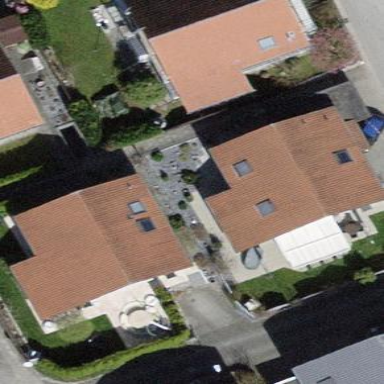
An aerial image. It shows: Building with tiled roof.